Question: I'm using umbraco CMS version 4.11.3
Content nested master pages did not load(or show).
(content header template did not show.)
please help me.

Master.master code:
'''
<%@ Master Language="C#" MasterPageFile="~/umbraco/masterpages/default.master" AutoEventWireup="true" %>
<asp:Content ContentPlaceHolderID="ContentPlaceHolderDefault" runat="server">
<!doctype html>
<html>
<head title="Movafaqiyat" runat="server">
</head>
<body>
<form id="form1" runat="server">
<div id="MasterMaster" style="width: 100%;">
<div style="width: 100%;">
<asp:ContentPlaceHolder ID="HeaderParentContent" runat="server">
</asp:ContentPlaceHolder>
</div>
<div style="width: 100%;">
<asp:ContentPlaceHolder ID="MenuContent" runat="server">
</asp:ContentPlaceHolder>
</div>
<div style="width: 100%;">
<asp:ContentPlaceHolder ID="FooterParentContent" runat="server">
</asp:ContentPlaceHolder>
</div>
</div>
</form>
</body>
</html>
</asp:Content>
'''
> Blockquote
HeaderParent.master code:
'''
<%@ Master Language="C#" MasterPageFile="~/masterpages/Master.master" AutoEventWireup="true" %>
<asp:Content ContentPlaceHolderID="HeaderParentContent" runat="server">
<div id="HeaderParentMaster" style="width: 100%; border: 1px solid red;">
<div>
<asp:ContentPlaceHolder ID="HeaderContent" runat="server">
</asp:ContentPlaceHolder>
</div>
</div>
</asp:Content>
'''
> Blockquote
Header.master code:
'''
<%@ Master Language="C#" MasterPageFile="~/masterpages/HeaderParent.master" AutoEventWireup="true" %>
<asp:Content ContentPlaceHolderID="HeaderContent" runat="server">
<div style="width: 100%">
Did not show HEADER.Master IN HERE!
</div>
</asp:Content>
'''
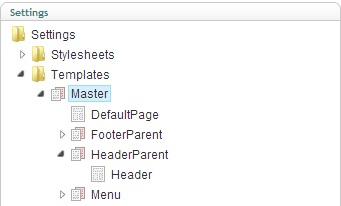
Answer: I think that you would be better off creating macros to encapsulate small pieces of functionality (like Header Content) and dropping them into the Master.master template. Rather than inheriting master pages where the child master pages are only there for simple rendering.
As the design stands you will be creating pages that use the design set up in the Header.master file -- and I don't think that you actually want to do that. It would suggest that you will be creating a page called header.aspx -- based on the -- which sounds wrong.
The master pages can inherit structure and design - but the final template at the bottom of the chain is the basis for a page to be rendered containing fields setup in a connecting doctype -- not merely for presentation.
Something like the following is an alternative, and put your rendered content (static or dynamic) in the macro -- as a bonus the macro can then be cached in Umbraco:
'''
<div style="width: 100%;">
<asp:Macro ID="HeaderParentContent" runat="server" parm1="#inheritedValue"/>
</div>
'''
If you intend to put content templates under the header.master template (eg MyPageTemplate.master) then your design would still work -- but still seems a bit more complicated than it needs to be.